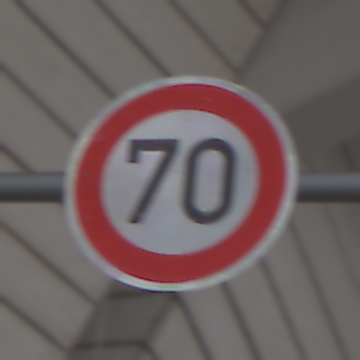
Verkehrszeichen: Geschwindigkeit70
Umgebung: Roofed, Urban
Tageszeit: MorningAfternoon
Wetter: PartlyCloudy
Licht: Natural
Jahreszeit: NotSpecified
Kontrast: MediumContrast